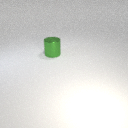
large green metal cylinder